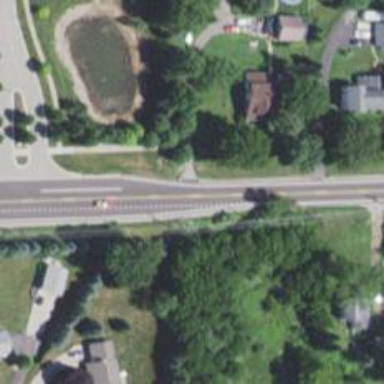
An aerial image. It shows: Secondary road.